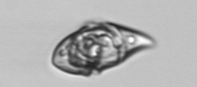
Label: Gyrodinium